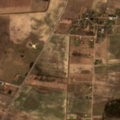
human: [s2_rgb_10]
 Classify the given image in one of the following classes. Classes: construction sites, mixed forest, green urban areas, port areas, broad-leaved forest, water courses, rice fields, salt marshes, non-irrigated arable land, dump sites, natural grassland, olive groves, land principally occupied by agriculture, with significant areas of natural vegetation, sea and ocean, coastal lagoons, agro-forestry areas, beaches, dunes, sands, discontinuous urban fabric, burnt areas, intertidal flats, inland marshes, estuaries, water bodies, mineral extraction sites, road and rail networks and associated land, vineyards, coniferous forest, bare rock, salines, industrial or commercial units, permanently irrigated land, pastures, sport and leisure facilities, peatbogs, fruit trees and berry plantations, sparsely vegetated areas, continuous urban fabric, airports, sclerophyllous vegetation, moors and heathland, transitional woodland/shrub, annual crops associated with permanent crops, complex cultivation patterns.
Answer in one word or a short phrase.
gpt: non-irrigated arable land, complex cultivation patterns, mixed forest